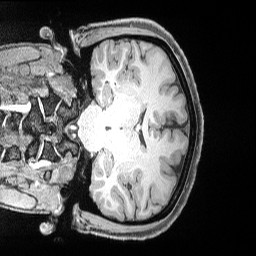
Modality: T1w
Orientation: coronal
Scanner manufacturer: siemens
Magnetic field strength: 3 T
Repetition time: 2.53 s
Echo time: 0.00169 s